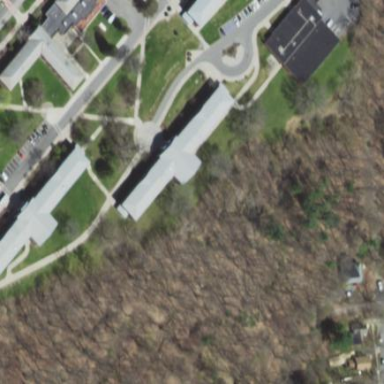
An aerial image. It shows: College building.